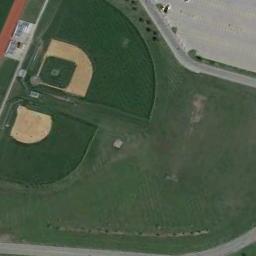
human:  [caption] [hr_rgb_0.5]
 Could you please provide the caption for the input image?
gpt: Two baseball diamonds of different sizes on the lawn and the open area beside .

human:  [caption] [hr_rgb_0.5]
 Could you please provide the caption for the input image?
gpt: There are two baseball diamonds in the grass surrounded by the roads .

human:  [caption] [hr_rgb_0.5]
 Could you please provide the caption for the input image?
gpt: The baseball field is sparsely covered by vegetation .

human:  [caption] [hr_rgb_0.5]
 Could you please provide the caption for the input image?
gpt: A big baseball diamond and a small baseball diamond are next to a road .

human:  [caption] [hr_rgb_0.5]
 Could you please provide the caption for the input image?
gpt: Two baseball diamonds are surrounded by grass .